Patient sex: F
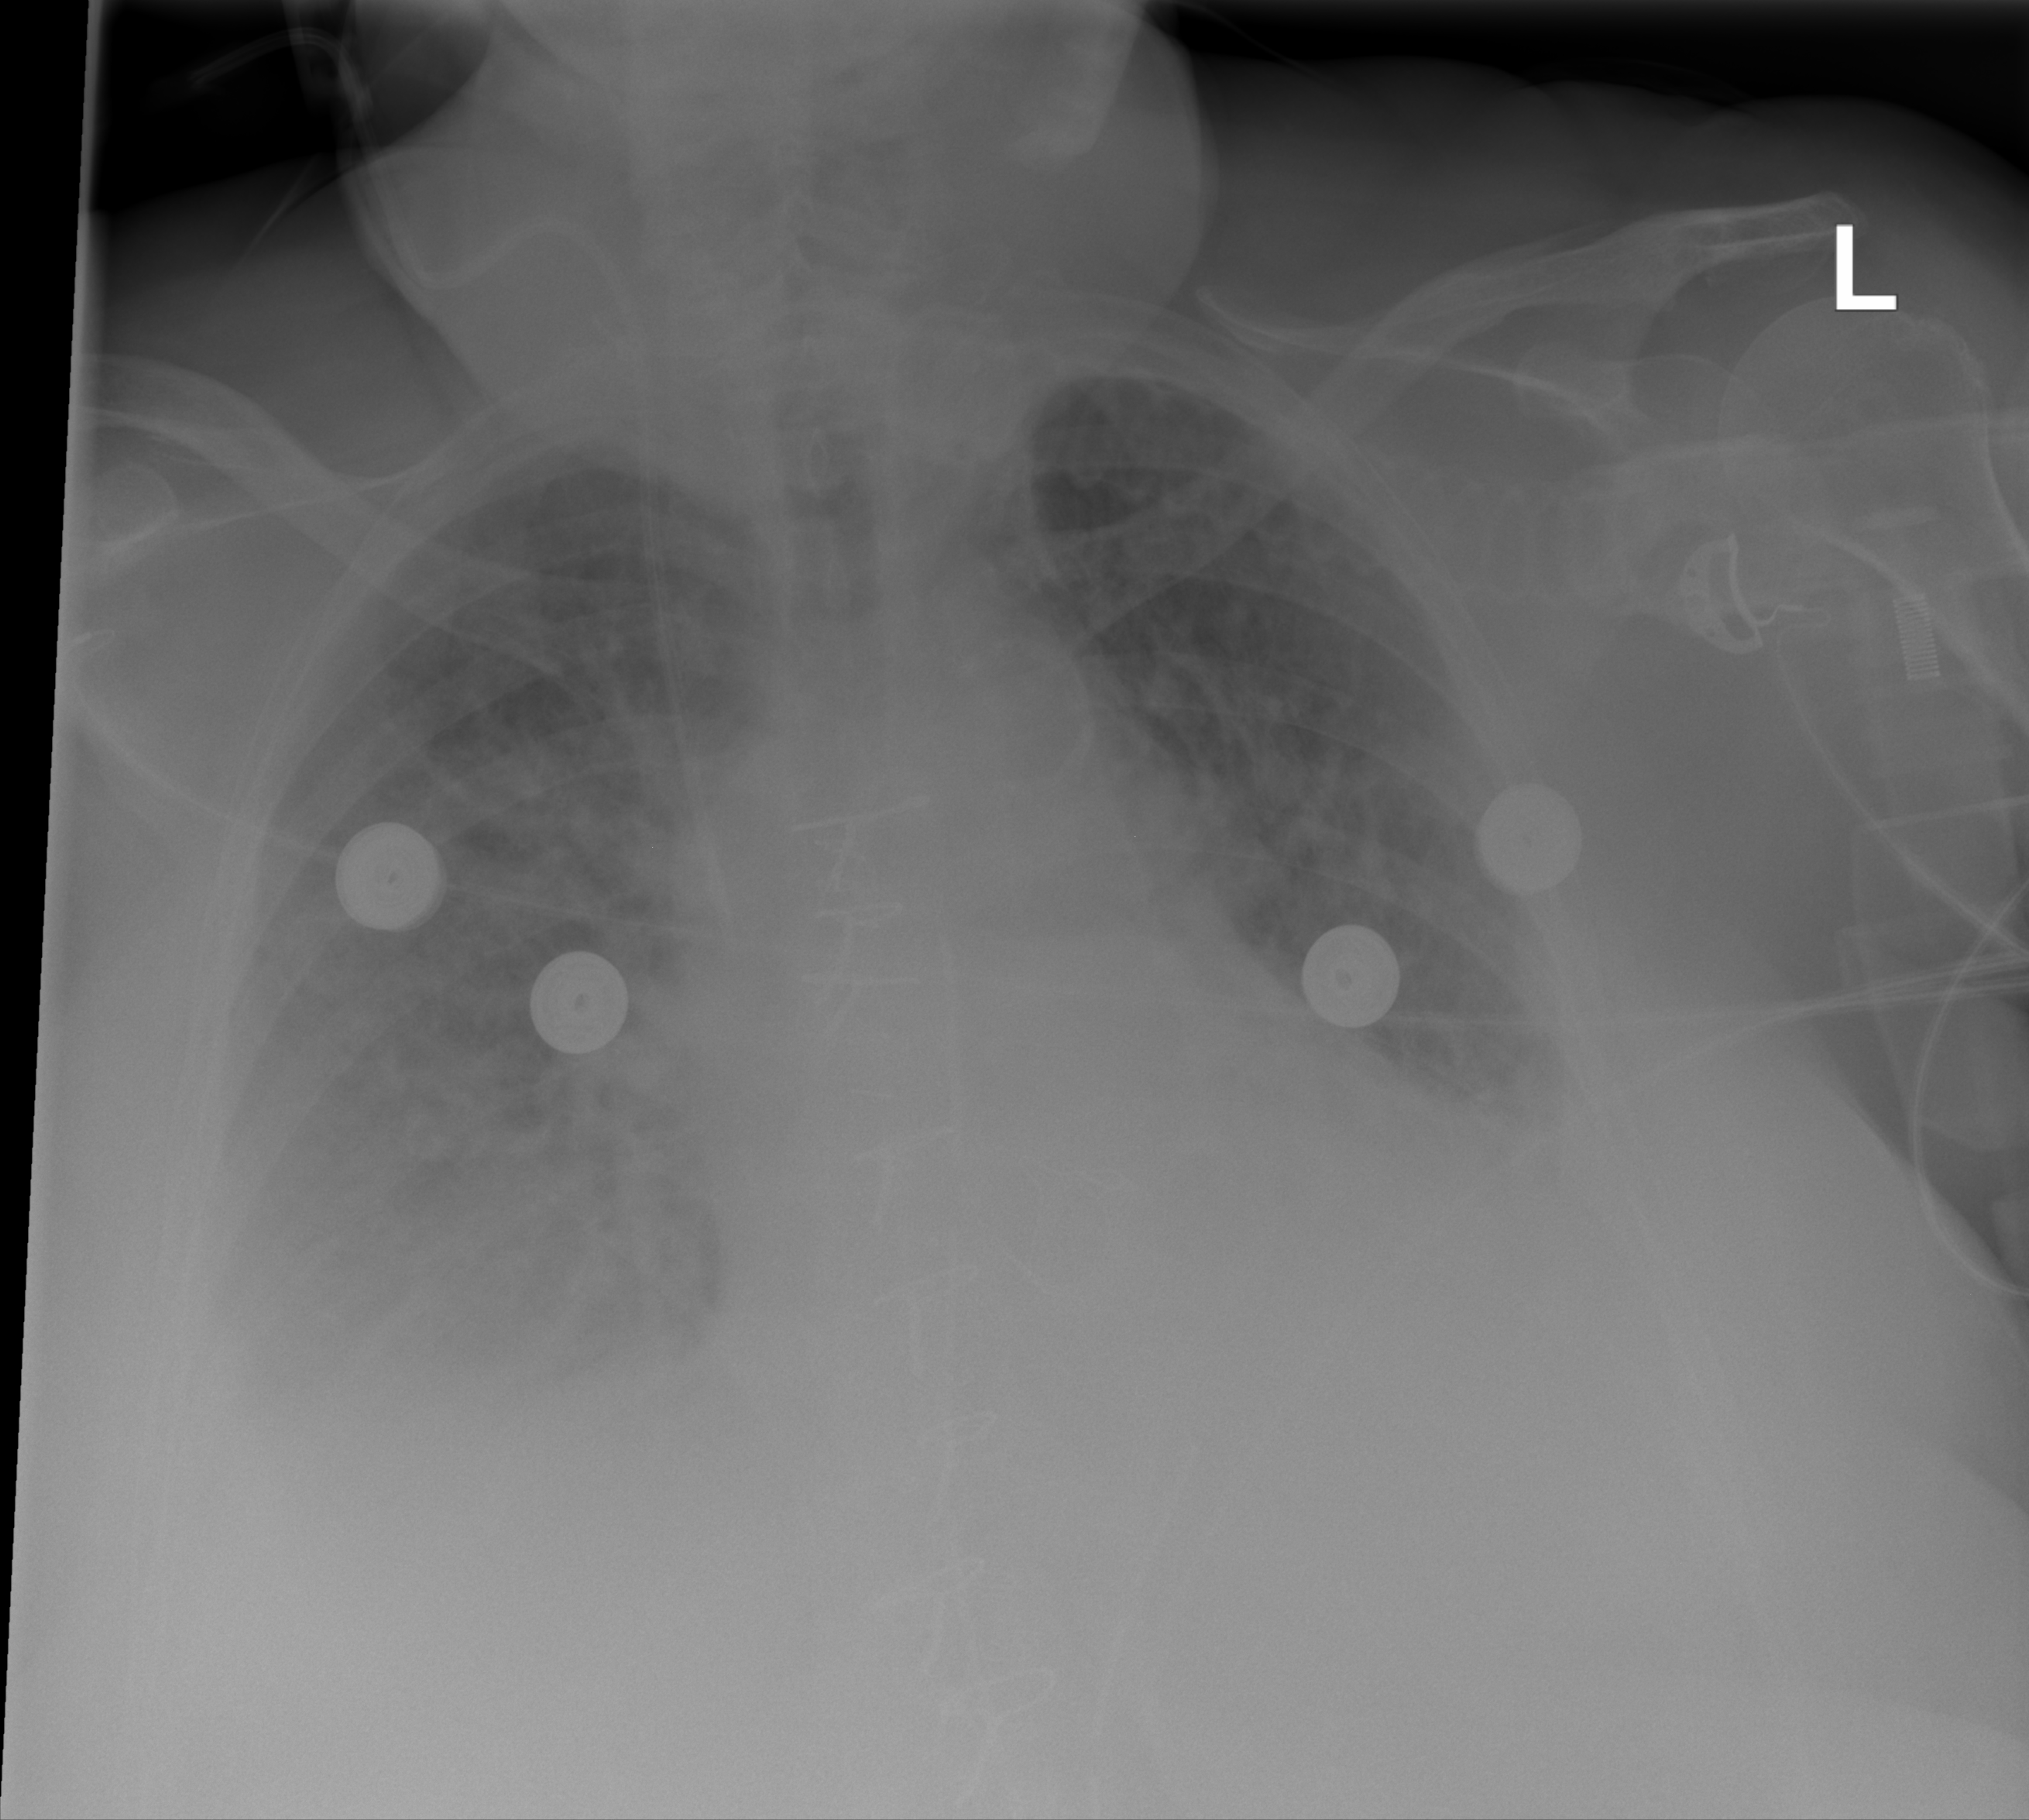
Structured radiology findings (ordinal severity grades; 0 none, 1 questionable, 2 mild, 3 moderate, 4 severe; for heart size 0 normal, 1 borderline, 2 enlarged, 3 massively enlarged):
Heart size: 2
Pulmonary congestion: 2
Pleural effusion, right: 3
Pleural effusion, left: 3
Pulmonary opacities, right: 3
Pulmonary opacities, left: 3
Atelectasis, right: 2
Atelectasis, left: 2